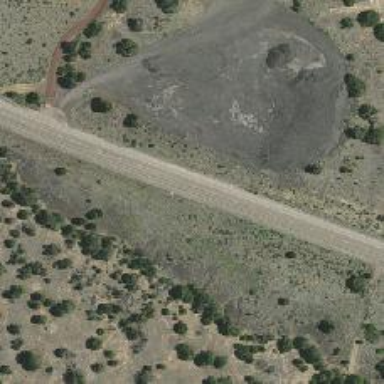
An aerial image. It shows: Abandoned road.